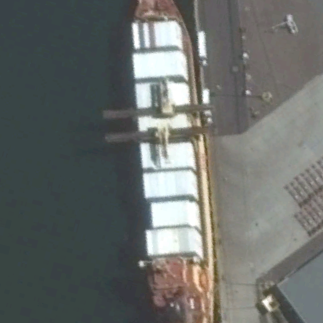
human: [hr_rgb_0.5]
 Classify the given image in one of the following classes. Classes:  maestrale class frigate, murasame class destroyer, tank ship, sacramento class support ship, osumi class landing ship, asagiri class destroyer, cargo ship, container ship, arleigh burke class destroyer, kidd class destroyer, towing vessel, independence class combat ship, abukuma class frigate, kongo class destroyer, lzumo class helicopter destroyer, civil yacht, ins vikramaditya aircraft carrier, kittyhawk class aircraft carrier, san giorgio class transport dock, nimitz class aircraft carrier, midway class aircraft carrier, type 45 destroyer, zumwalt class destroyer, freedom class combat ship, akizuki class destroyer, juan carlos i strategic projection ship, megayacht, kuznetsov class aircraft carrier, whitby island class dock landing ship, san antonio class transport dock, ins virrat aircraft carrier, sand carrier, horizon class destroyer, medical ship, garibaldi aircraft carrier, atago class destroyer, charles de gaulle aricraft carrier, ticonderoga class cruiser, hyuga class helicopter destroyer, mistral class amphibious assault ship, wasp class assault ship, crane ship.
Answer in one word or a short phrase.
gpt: Container ship